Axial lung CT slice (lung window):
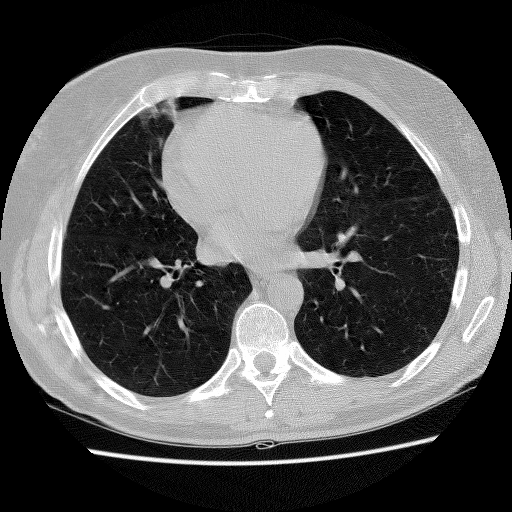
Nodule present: no